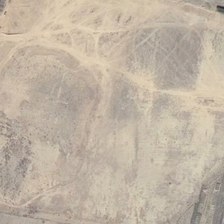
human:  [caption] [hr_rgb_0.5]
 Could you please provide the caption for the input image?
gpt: in the bareland is a lot of broken stone and waste .

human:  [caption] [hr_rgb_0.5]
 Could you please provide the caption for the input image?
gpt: some signs are in a piece of yellow bareland .

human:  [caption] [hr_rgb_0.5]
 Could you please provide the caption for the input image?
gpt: some signs are in a piece of yellow bareland .

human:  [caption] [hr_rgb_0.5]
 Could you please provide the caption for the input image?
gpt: on the bareland is a large number of car grind marks .

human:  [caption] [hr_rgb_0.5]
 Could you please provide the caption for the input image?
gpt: on the bareland is a large number of car grind marks .